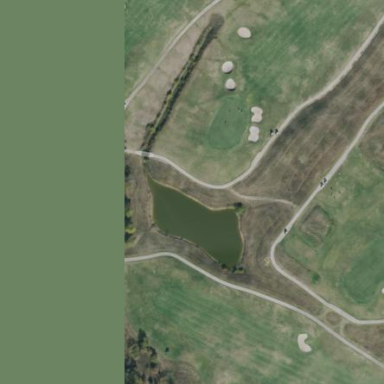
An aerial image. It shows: Water hazard on golf course. The hazard is natural water feature.